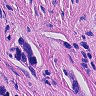
Metastatic tissue present: yes